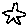
Label: star